Question: I am trying to create a complex view that will be accessed via a linked server in a MS-SQL server. The problem I am having is that the query uses ROWNUM to generate a ROWID.
The generated ROWID has a datatype of NUMBER but this is apparently causing me a problem and if I can get this into a NUMBER(insert size here) It will all be fine. but I am unsure if this is even possible.
'''
CREATE OR REPLACE FORCE VIEW EXAMPLE ("ROW_ID")
AS
SELECT ROWNUM ROW_ID,
FROM
(SUB-QUERY)
'''
I am unable to give the full query and column names (work constraints) but here are the returned column types from the query in SQL Developer

I think the problem is centred around the returned datatype of ROWNUM being Number and not NUMBER(20) or similar length and that this cross-over is the problem I am seeing with regards to the linked server error but if anyone knows different let me know ;)
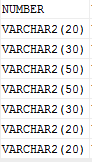
Answer: you can use the cast function: 'cast( rownum AS NUMBER(10)) as row_id'
'''
create or replace view tvv as
select cast( rownum AS NUMBER(10)) as row_id
from all_objects
where rownum < 10;
> desc tvv
Name Null? Typ
----------------- -------- ------------
ROW_ID NUMBER(10)
'''